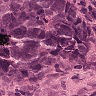
Metastatic tissue present: yes